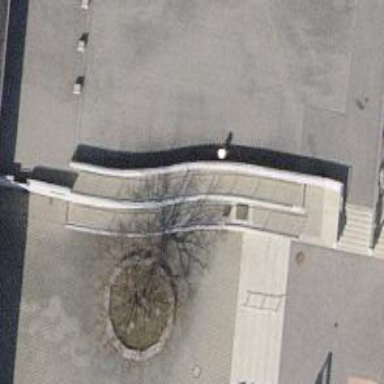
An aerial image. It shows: Retaining wall.